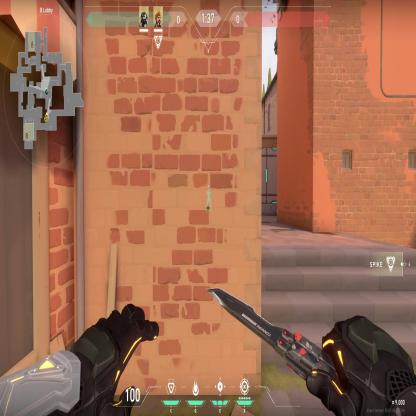
Label: teammate